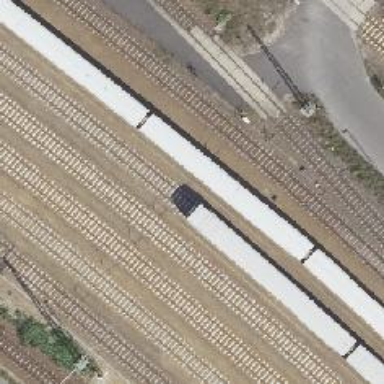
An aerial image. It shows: Railway yard.